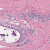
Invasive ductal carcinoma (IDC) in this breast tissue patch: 0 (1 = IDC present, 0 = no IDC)